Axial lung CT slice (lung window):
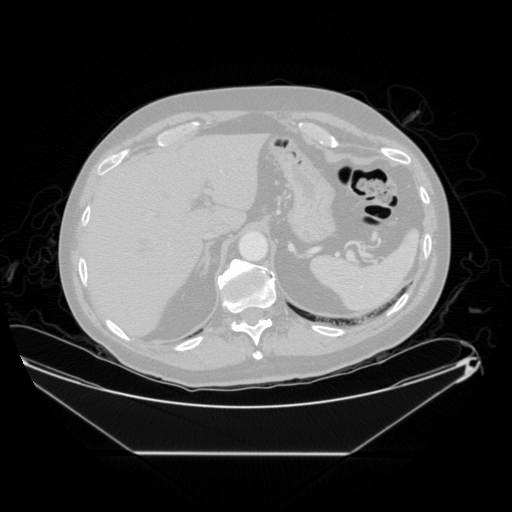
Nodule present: no